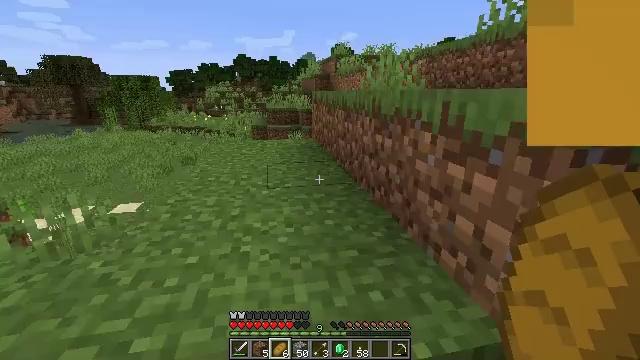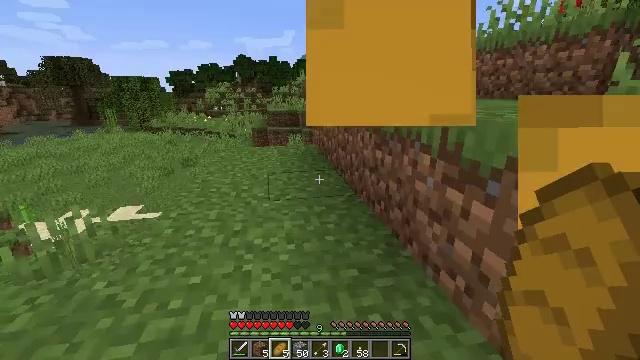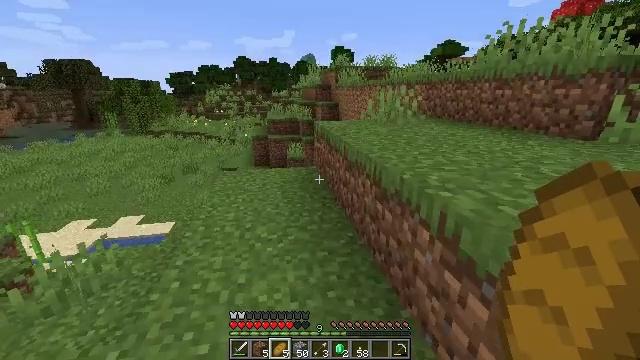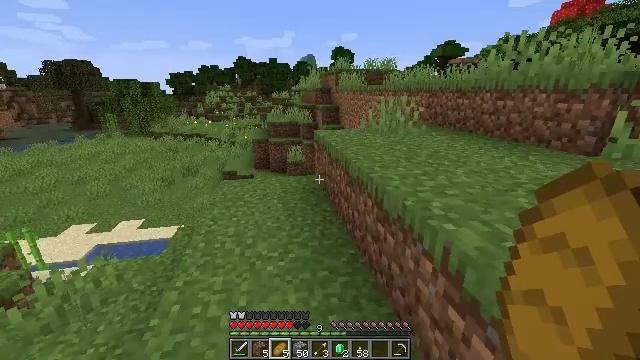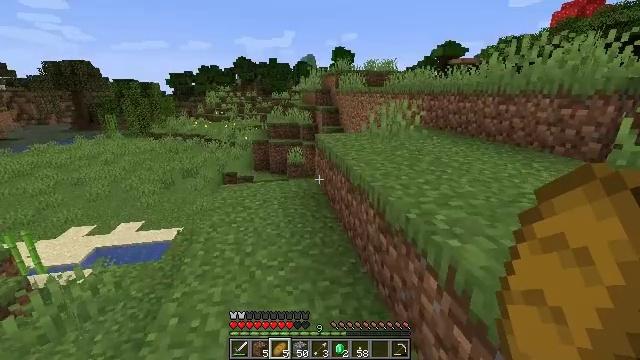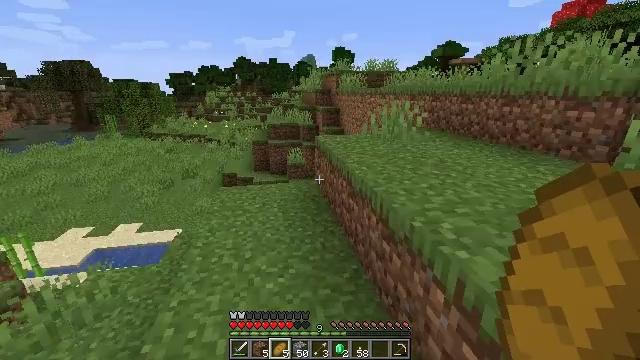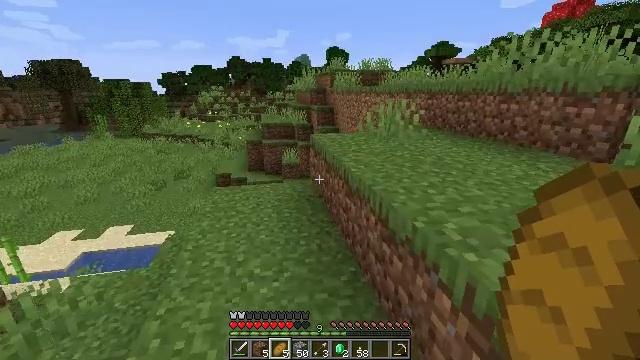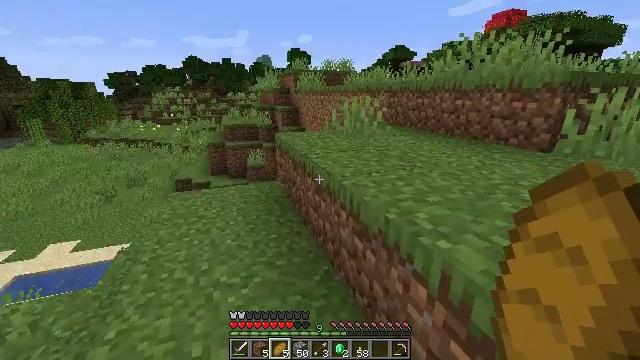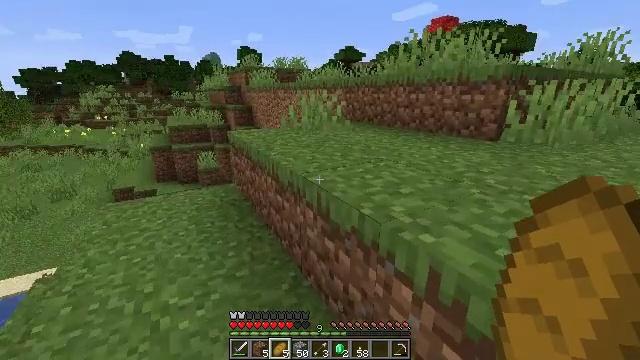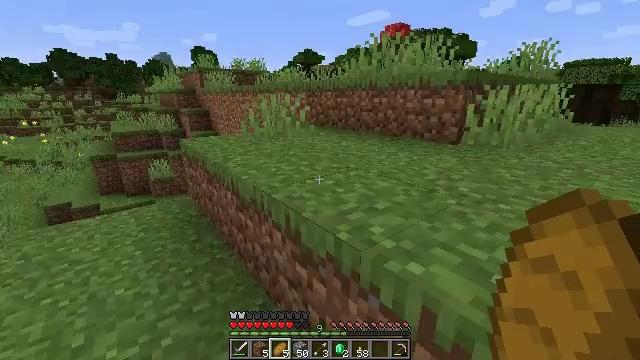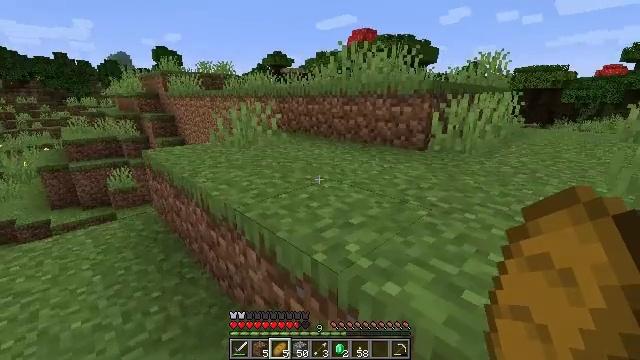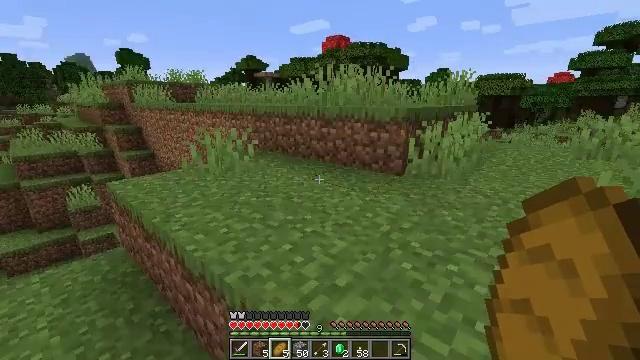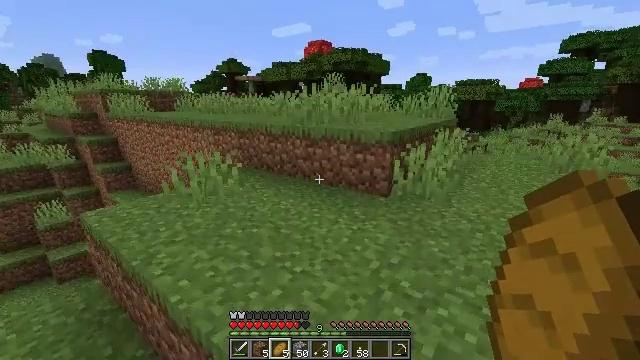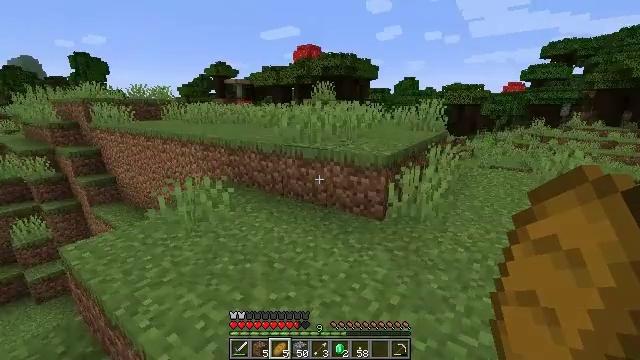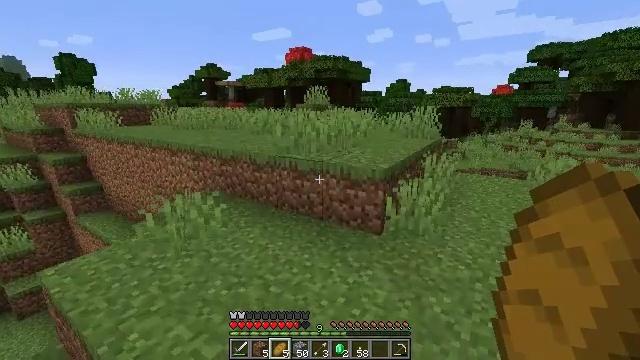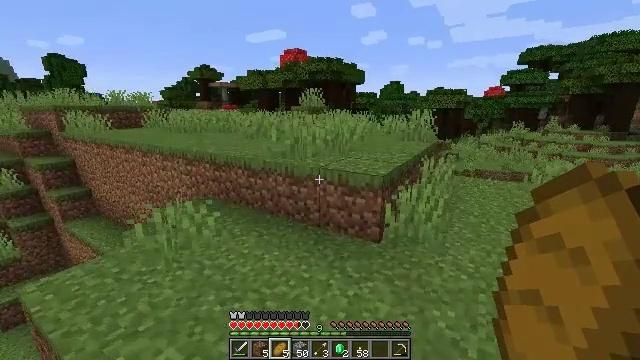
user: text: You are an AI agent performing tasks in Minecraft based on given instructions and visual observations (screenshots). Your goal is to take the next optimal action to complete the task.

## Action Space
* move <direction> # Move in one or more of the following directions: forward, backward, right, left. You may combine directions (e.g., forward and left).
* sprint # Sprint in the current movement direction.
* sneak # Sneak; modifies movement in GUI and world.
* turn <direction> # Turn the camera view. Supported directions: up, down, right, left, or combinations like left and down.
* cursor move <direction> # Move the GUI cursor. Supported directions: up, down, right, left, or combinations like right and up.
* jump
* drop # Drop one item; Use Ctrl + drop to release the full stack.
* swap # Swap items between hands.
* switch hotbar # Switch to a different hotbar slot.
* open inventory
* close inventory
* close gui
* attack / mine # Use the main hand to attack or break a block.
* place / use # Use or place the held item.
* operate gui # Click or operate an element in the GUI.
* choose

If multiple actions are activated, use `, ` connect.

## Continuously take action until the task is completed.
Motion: motion action
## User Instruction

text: Hunt a salmon.
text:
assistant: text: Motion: move forward, use / place, jump
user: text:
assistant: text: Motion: move forward, use / place, jump
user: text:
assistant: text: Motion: move forward, use / place, jump
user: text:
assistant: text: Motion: move forward, use / place, jump
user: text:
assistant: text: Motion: move forward, use / place, jump
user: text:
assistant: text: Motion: move forward, turn right, jump
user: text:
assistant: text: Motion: move forward, turn right, jump
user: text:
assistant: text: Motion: move forward, turn right, jump
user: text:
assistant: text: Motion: move forward, turn right, jump
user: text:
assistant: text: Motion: move forward, turn right, jump
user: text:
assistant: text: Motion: move forward, turn right, jump
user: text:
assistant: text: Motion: move forward, turn right, jump
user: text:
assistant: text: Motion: move forward, turn right, jump
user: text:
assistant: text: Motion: move forward, turn right, jump
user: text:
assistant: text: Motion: move forward, turn right, jump
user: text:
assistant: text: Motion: move forward, turn right, jump
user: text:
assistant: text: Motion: move forward, jump
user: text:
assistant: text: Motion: move forward, jump
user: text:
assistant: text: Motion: move forward, jump
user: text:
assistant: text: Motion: move forward, jump
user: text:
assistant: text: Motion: move forward, jump
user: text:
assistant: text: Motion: move forward, jump
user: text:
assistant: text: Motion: move forward, jump
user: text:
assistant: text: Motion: move forward, jump
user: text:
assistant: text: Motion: move forward, jump
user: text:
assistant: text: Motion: move forward, jump
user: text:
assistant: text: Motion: move forward, jump
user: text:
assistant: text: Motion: move forward, jump
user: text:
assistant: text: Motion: move forward, jump
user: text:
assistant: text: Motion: move forward, jump